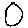
Label: circle